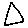
Label: triangle